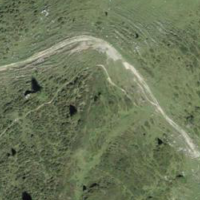
EUNIS habitat code: 23
Species observed at this site:
Arnica montana
Vaccinium uliginosum
Ajuga pyramidalis